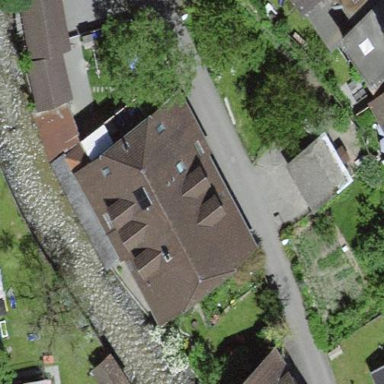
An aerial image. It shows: Residential building.